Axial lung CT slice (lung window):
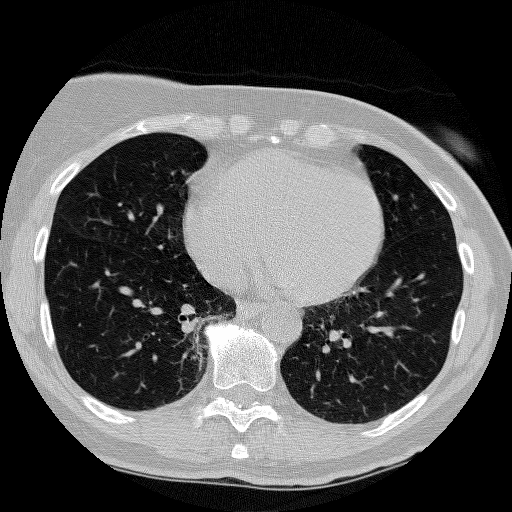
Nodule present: no